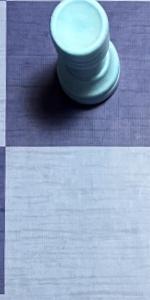
Label: Empty